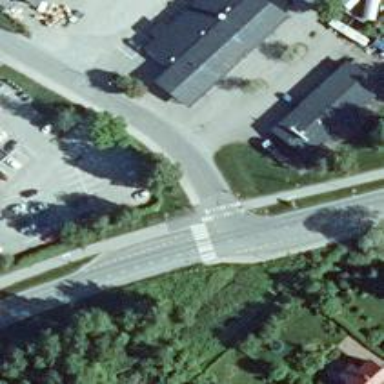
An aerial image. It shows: Marked crossing on the road.